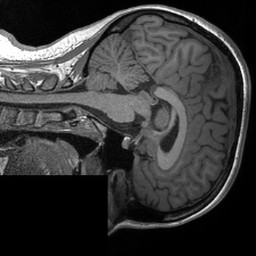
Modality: T1w
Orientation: sagittal
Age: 25
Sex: female